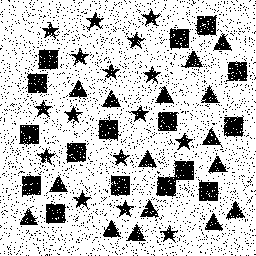
Squares: 16
Triangles: 16
Stars: 16
Total shapes: 48